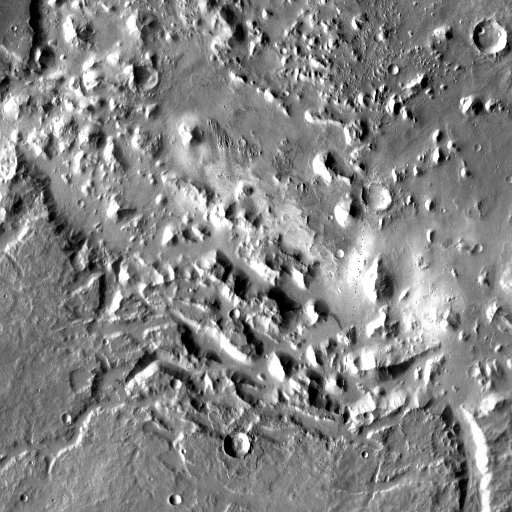
Crater classes present: Background, Other, Layered